Question: I simplified my problem with a sample application. So I have a list with some objects represented by a rectangle.
But I have a problem if my application turn on Windows 8. A blue rectangle appears around my rectangles when I place my mouse over the element. I tried some solutions found on the internet, but none of them work.
My code :
'''
<Window x:Class="Test_application.MainWindow"
xmlns="http://schemas.microsoft.com/winfx/2006/xaml/presentation"
xmlns:x="http://schemas.microsoft.com/winfx/2006/xaml"
xmlns:local="clr-namespace:Test_application"
Title="MainWindow" Height="350" Width="525">
<Grid Background="DarkGray">
<ListBox Margin="10" x:Name="lbTest">
<ListBox.Resources>
<DataTemplate DataType="{x:Type local:Segment}">
<Rectangle Width="150" Height="10" Stroke="Gray" StrokeThickness="1.354" Margin="10"/>
</DataTemplate>
</ListBox.Resources>
<ListBox.ItemsPanel>
<ItemsPanelTemplate>
<Canvas />
</ItemsPanelTemplate>
</ListBox.ItemsPanel>
<ListBox.ItemContainerStyle>
<Style TargetType="{x:Type ListBoxItem}">
<Setter Property="Canvas.Left" Value="{Binding X}"/>
<Setter Property="Canvas.Top" Value="{Binding Y}"/>
<Setter Property="Margin" Value="0" />
<Setter Property="Focusable" Value="False" />
<Setter Property="Padding" Value="0" />
<Setter Property="VerticalContentAlignment" Value="Stretch"/>
<Setter Property="HorizontalContentAlignment" Value="Stretch"/>
<Setter Property="Background" Value="{x:Null}" />
</Style>
</ListBox.ItemContainerStyle>
</ListBox>
</Grid>
'''

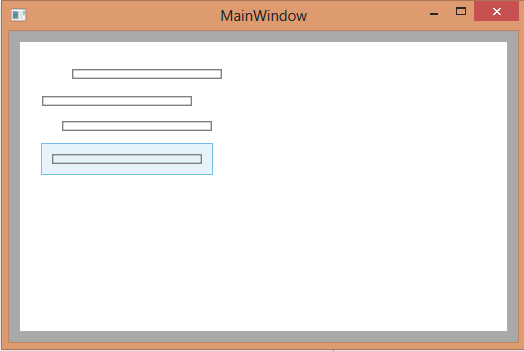
Answer: The selection and mouseover colors are defined in 'Triggers' in the 'ControlTemplate' for ListBoxItem so you'll need to customize that if you want to use different (or no) color for them. Depending on how much of the original trigger functionality you want you can make a copy of the original one (Blend will do this for you) and modify it or just use something simple like this:
'''
<ListBox.ItemContainerStyle>
<Style TargetType="{x:Type ListBoxItem}">
<Setter Property="Canvas.Left" Value="{Binding X}"/>
<Setter Property="Canvas.Top" Value="{Binding Y}"/>
<Setter Property="Margin" Value="0" />
<Setter Property="Focusable" Value="False" />
<Setter Property="Padding" Value="0" />
<Setter Property="VerticalContentAlignment" Value="Stretch"/>
<Setter Property="HorizontalContentAlignment" Value="Stretch"/>
<Setter Property="Background" Value="{x:Null}" />
<Setter Property="Template">
<Setter.Value>
<ControlTemplate TargetType="{x:Type ListBoxItem}">
<Border x:Name="Bd" BorderBrush="{TemplateBinding BorderBrush}" BorderThickness="{TemplateBinding BorderThickness}"
Background="{TemplateBinding Background}" Padding="{TemplateBinding Padding}">
<ContentPresenter HorizontalAlignment="{TemplateBinding HorizontalContentAlignment}"
VerticalAlignment="{TemplateBinding VerticalContentAlignment}"/>
</Border>
</ControlTemplate>
</Setter.Value>
</Setter>
</Style>
</ListBox.ItemContainerStyle>
'''
Alternatively, you should consider whether you actually need a 'ListBox' or could just use a base 'ItemsControl', which has none of the mouseover behavior you're trying to get rid of. The decision should be based on whether or not you need item selection, as this is the primary thing that 'ListBox' adds.